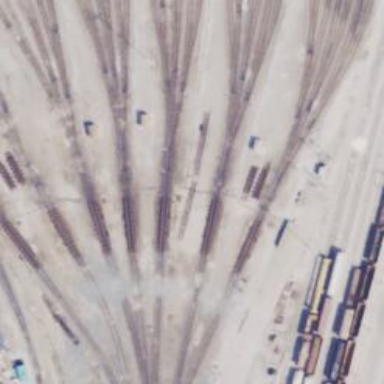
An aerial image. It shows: Railway yard in service.